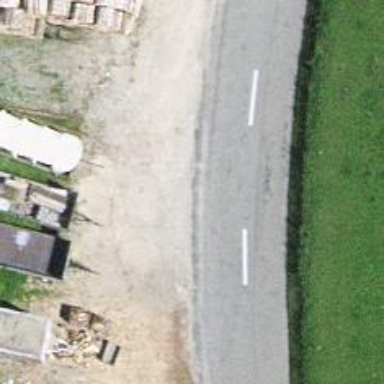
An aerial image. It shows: Secondary road with asphalt surface.